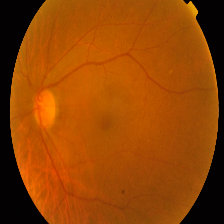
Diabetic retinopathy grade: Proliferative DR